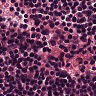
Metastatic tissue present: no